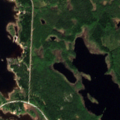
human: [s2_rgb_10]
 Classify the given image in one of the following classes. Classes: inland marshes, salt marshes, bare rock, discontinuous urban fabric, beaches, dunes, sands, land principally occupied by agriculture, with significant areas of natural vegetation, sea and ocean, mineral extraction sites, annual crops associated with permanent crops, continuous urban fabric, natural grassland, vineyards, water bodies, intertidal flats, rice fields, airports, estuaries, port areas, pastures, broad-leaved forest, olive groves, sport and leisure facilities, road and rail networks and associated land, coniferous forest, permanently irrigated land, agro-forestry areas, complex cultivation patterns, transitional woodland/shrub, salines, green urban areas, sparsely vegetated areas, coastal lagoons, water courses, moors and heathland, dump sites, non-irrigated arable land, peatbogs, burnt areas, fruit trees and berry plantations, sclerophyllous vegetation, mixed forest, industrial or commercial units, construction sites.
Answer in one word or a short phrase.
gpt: coniferous forest, water bodies, sea and ocean